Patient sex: M
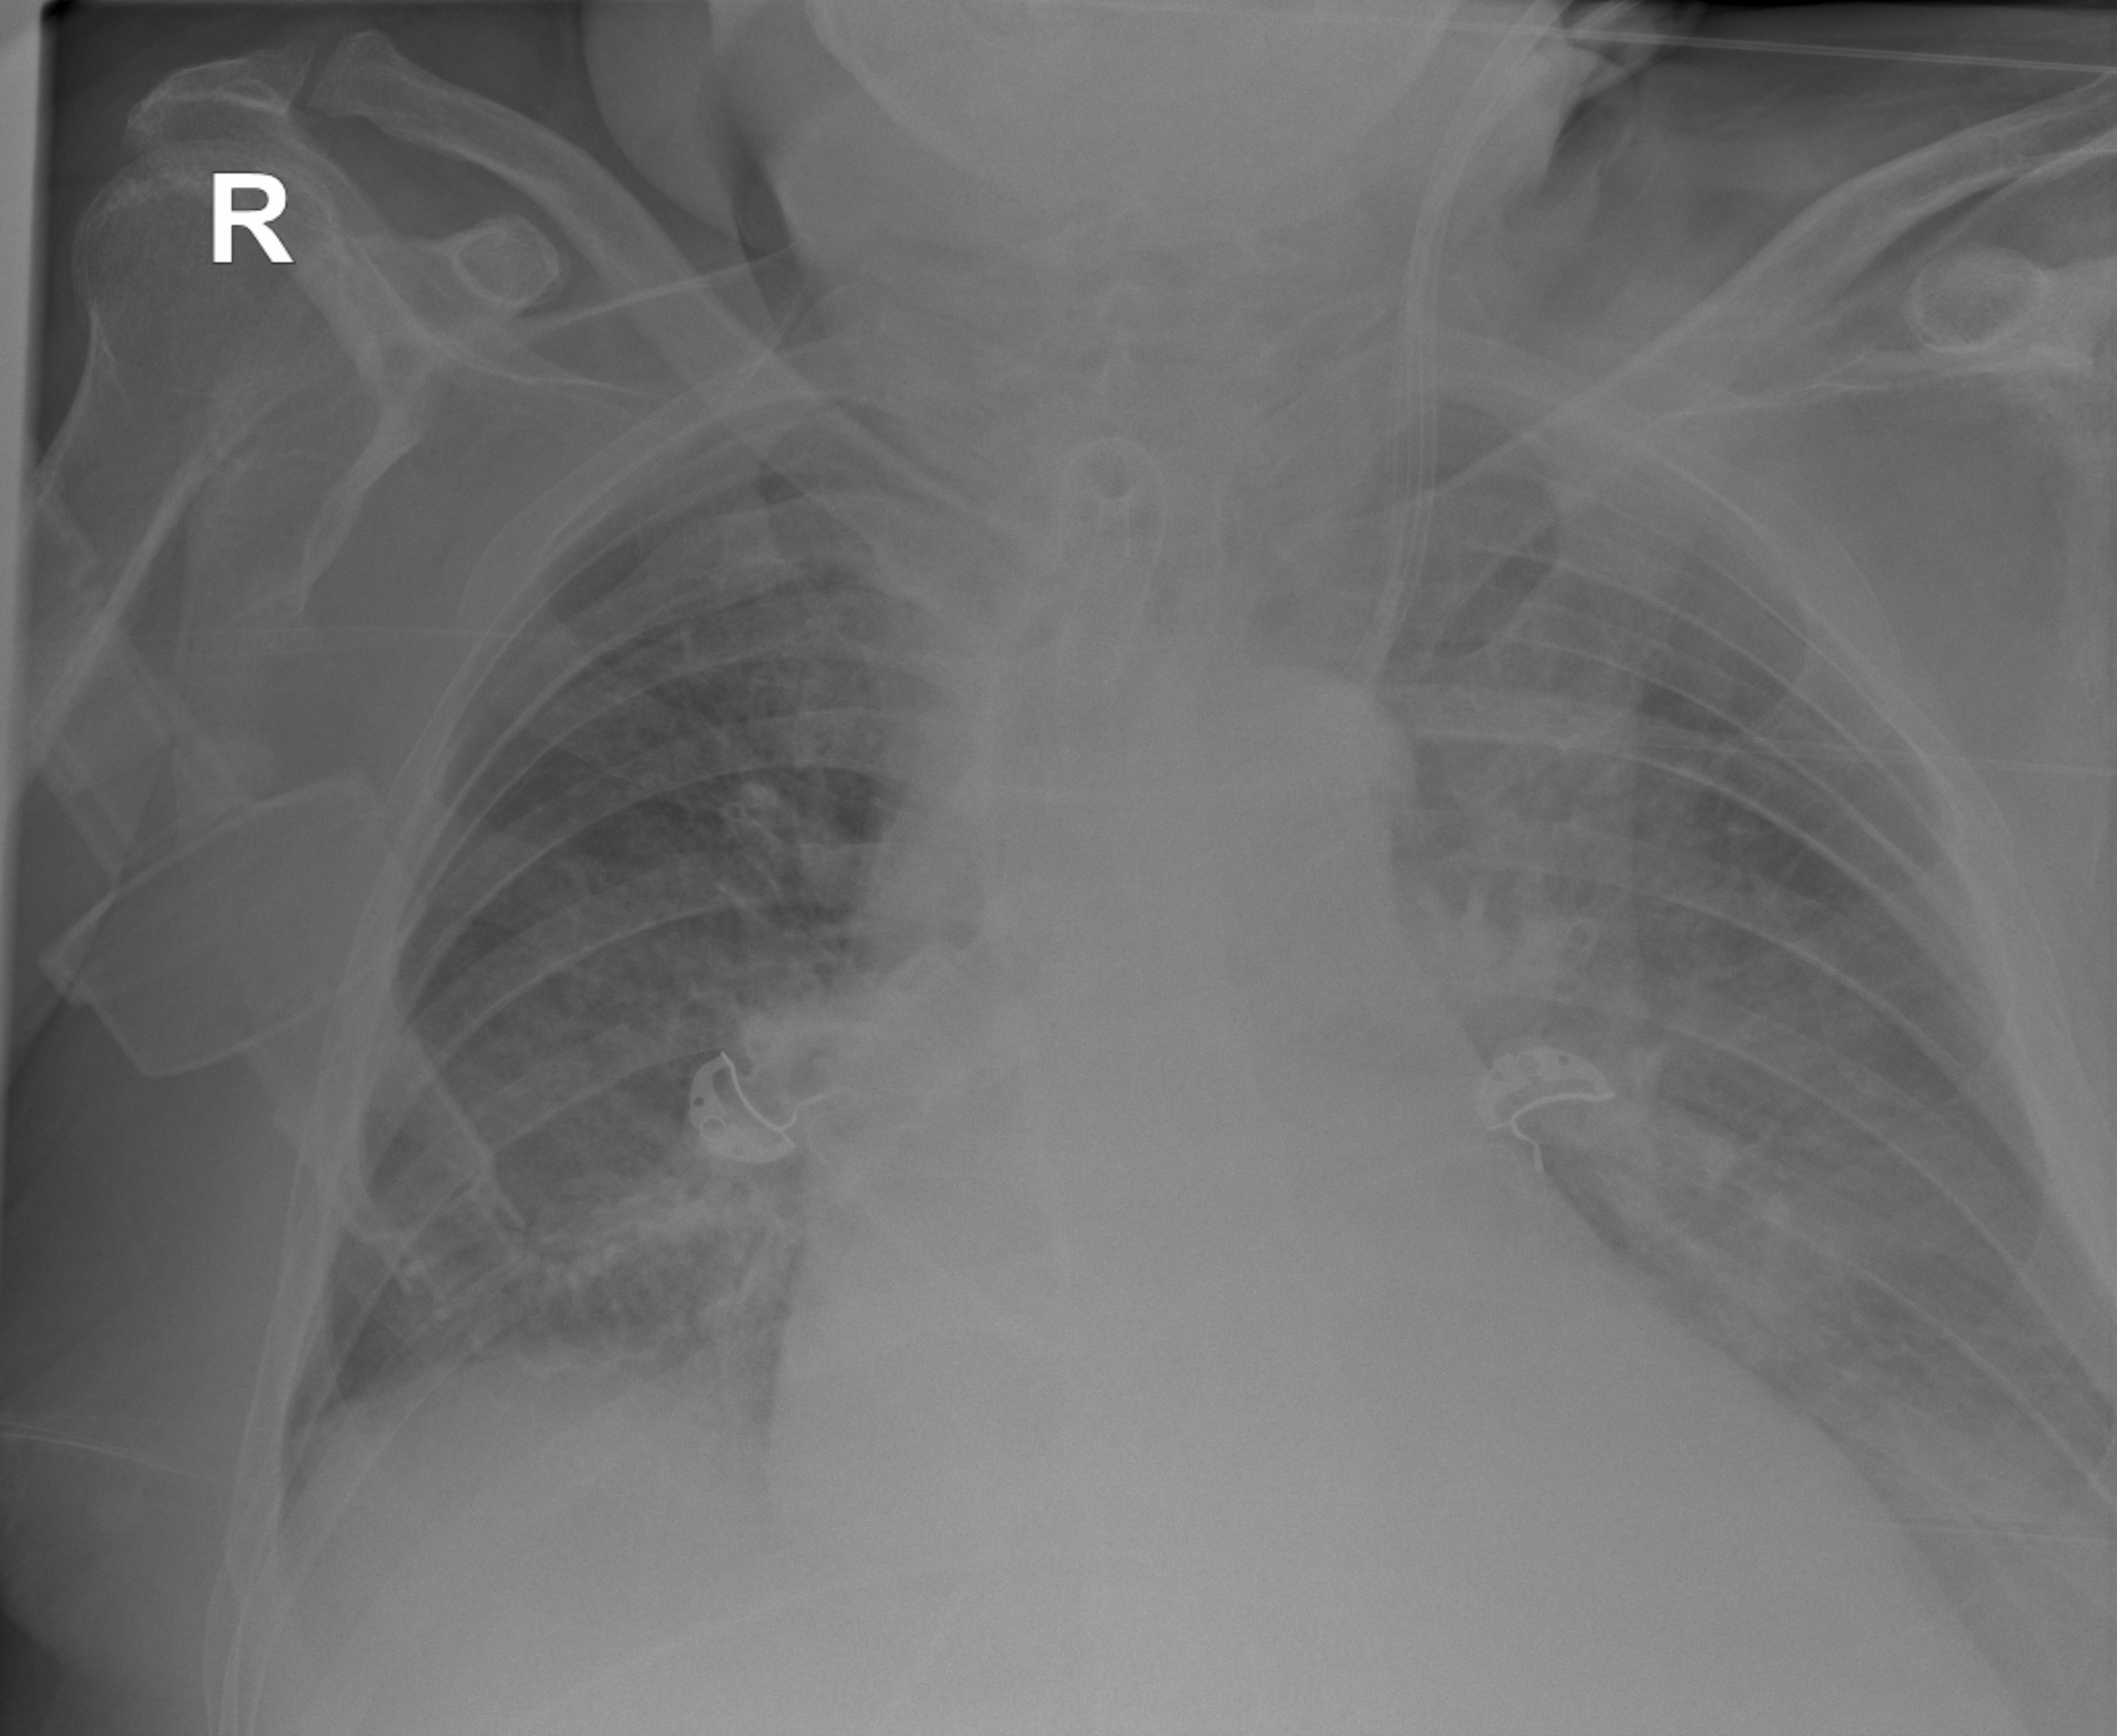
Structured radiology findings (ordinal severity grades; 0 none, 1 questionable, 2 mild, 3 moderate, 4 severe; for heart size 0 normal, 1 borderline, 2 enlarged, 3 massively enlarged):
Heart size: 2
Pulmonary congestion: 2
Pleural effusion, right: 0
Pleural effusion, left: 2
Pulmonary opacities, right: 2
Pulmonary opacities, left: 2
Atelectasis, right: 0
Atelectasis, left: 2